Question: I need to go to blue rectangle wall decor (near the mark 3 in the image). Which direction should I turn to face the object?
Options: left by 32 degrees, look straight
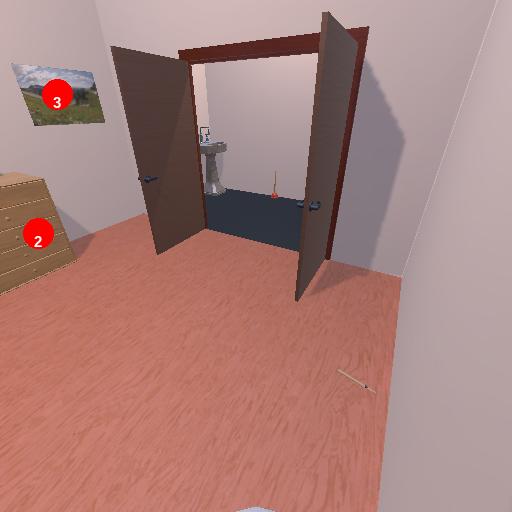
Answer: left by 32 degrees